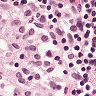
Metastatic tissue present: no